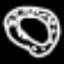
Label: donut